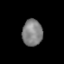
Tissue: lung
Cell type: Epithelial cells
Senescence score: 0.1757
Nuclear area (px): 525
Mean DAPI intensity: 129.909